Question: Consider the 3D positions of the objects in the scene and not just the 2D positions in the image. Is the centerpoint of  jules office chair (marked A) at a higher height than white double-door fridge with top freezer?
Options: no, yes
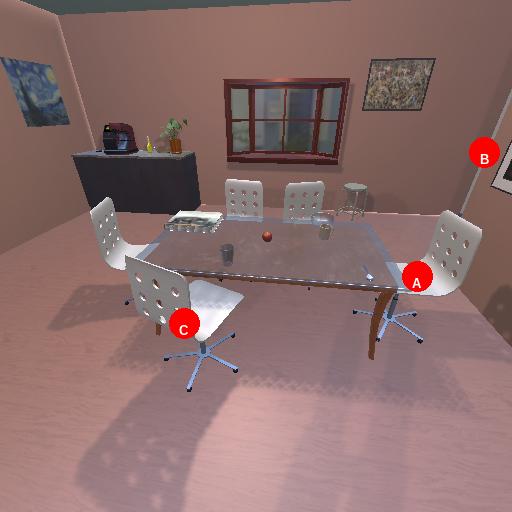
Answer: no